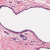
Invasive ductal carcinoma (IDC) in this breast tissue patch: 0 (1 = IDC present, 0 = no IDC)